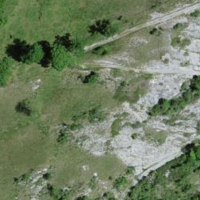
EUNIS habitat code: 45
Species observed at this site:
Corizus hyoscyami
Euphorbia cyparissias